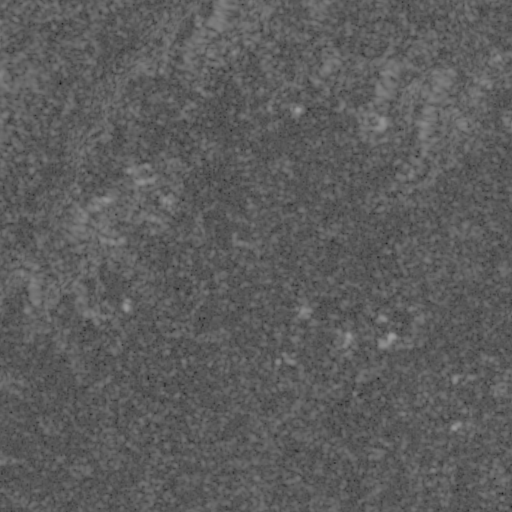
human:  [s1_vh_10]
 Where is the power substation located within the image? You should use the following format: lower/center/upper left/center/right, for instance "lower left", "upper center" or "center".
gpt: The power substation is located in the center of the image.
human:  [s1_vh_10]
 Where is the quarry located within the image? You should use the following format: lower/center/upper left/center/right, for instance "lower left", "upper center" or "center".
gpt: The quarry is located in the lower right of the image.
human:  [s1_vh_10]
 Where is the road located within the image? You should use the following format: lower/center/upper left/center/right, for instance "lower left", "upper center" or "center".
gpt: There is no road in the image.

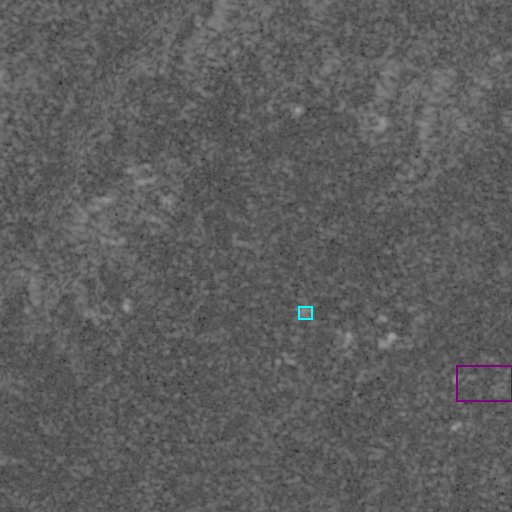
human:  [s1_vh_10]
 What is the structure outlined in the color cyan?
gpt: The structure outlined in cyan is a power substation.
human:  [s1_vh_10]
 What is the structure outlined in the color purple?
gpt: The structure outlined in purple is a quarry.
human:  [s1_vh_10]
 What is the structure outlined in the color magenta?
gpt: There is no magenta outline.